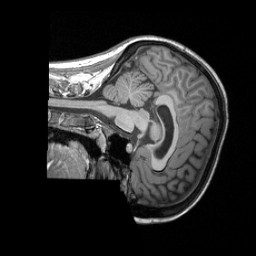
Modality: T1w
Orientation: sagittal
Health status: healthy
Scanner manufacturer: siemens
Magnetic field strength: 3 T
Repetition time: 2.3 s
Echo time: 0.00285 s